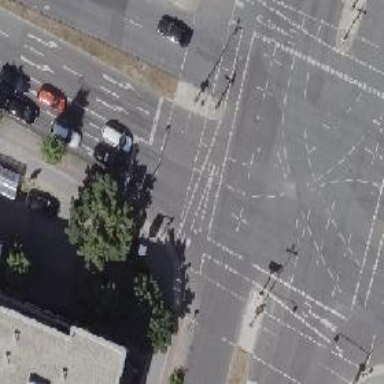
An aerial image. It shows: Footway crossing with traffic signals.